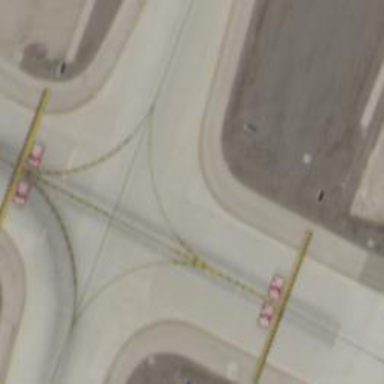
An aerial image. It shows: Image of taxiway at airport.